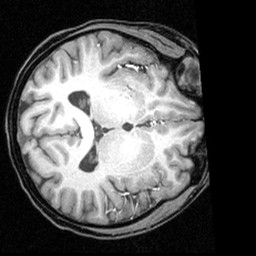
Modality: T1w
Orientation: axial
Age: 20
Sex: female